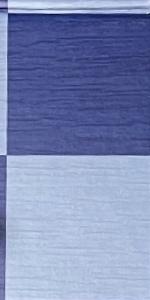
Label: Empty